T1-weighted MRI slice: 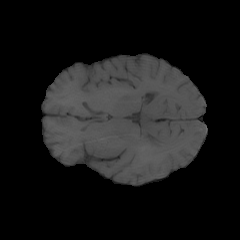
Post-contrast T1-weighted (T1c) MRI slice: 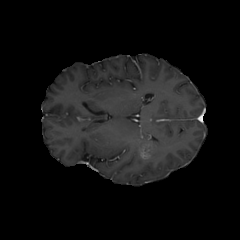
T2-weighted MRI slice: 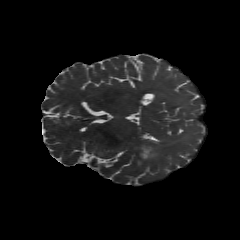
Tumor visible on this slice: yes